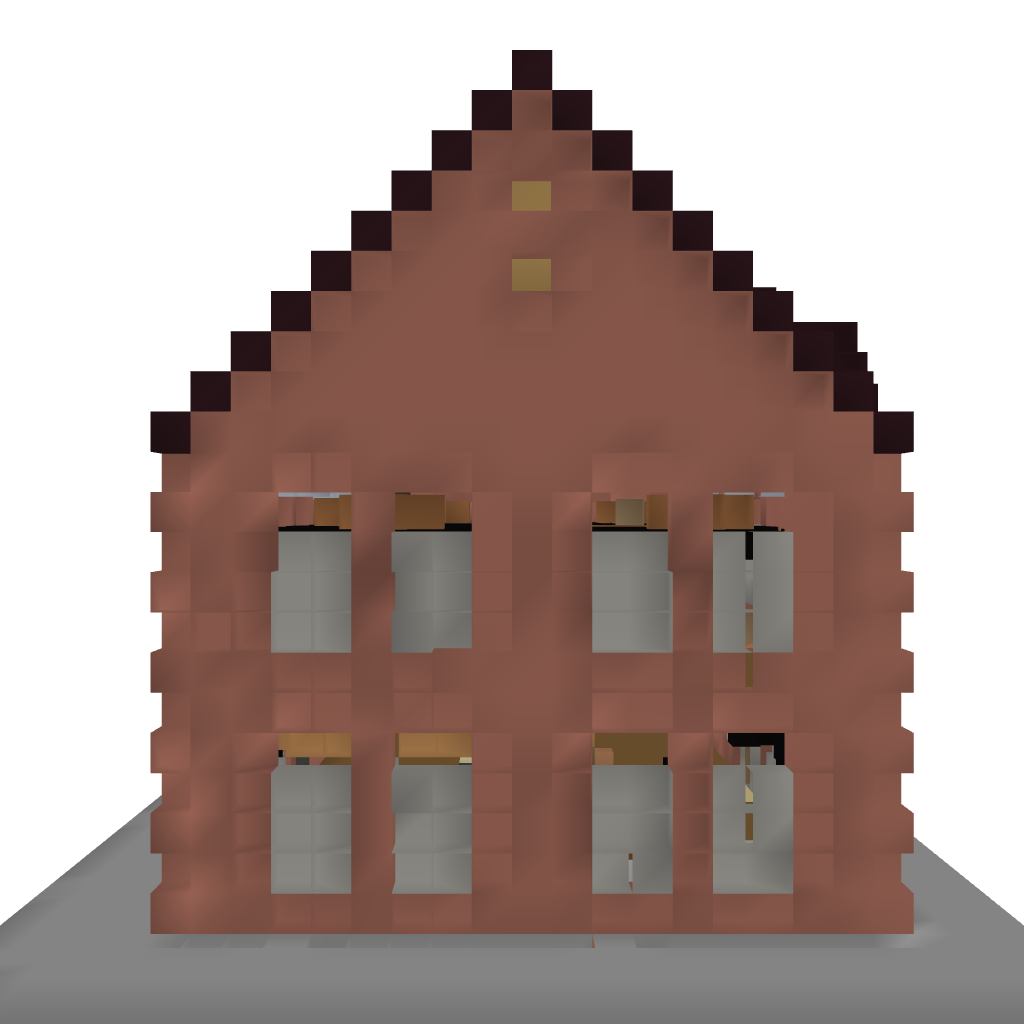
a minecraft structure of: Large Brick House